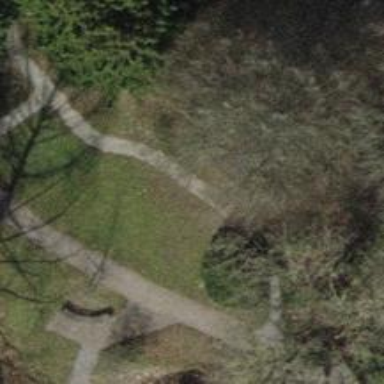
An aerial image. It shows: Paved footway.